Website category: game
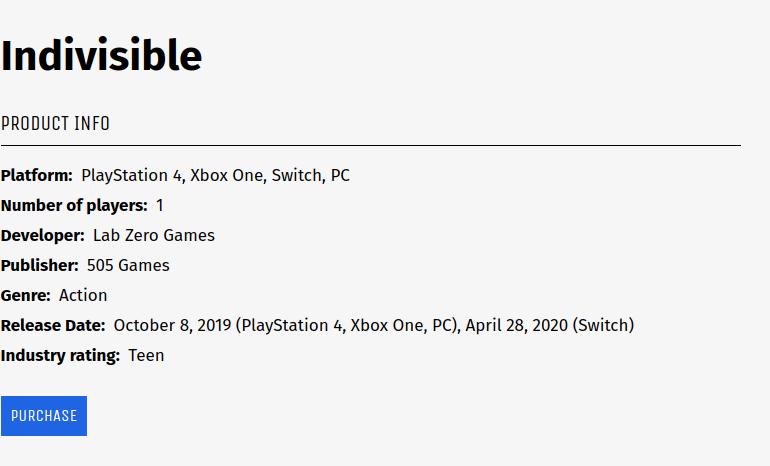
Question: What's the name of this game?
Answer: Indivisible

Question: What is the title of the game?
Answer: Indivisible

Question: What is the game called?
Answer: Indivisible

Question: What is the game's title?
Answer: Indivisible

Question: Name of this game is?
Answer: Indivisible

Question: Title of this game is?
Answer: Indivisible

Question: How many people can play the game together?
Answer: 1

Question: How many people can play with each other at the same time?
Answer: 1

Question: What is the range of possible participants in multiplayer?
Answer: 1

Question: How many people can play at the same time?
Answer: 1

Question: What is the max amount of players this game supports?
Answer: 1

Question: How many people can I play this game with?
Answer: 1

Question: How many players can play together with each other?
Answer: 1

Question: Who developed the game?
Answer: Lab Zero Games

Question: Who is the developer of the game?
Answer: Lab Zero Games

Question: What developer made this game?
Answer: Lab Zero Games

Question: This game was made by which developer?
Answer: Lab Zero Games

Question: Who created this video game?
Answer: Lab Zero Games

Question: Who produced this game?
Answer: Lab Zero Games

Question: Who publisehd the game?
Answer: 505 Games

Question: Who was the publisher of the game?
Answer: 505 Games

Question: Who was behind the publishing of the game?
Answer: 505 Games

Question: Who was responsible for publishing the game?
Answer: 505 Games

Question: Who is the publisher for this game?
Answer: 505 Games

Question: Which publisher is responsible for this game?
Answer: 505 Games

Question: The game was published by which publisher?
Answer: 505 Games

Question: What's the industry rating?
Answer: Teen

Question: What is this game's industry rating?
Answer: Teen

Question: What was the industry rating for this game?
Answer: Teen

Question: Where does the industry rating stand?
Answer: Teen

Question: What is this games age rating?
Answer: Teen

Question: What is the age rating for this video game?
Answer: Teen

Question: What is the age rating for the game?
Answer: Teen

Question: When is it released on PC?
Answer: October 8, 2019

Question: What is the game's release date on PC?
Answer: October 8, 2019

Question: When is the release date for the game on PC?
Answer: October 8, 2019

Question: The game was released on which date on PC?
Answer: October 8, 2019

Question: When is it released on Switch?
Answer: April 28, 2020

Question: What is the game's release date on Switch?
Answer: April 28, 2020

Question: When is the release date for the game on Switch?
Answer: April 28, 2020

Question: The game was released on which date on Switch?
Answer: April 28, 2020

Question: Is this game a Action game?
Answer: yes

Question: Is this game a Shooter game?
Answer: no

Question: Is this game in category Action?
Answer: yes

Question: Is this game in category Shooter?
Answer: no

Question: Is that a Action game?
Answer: yes

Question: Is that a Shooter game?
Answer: no

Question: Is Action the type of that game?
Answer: yes

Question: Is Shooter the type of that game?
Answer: no

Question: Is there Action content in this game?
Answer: yes

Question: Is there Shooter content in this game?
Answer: no

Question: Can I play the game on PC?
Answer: yes

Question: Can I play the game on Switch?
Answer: yes

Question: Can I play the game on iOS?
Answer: no

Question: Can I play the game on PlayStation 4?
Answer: yes

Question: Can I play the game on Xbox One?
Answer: yes

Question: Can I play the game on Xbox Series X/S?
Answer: no

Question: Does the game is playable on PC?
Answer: yes

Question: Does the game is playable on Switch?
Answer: yes

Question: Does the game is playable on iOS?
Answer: no

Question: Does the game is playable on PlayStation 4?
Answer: yes

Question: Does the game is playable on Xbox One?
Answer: yes

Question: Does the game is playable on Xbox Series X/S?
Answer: no

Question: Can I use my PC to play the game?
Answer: yes